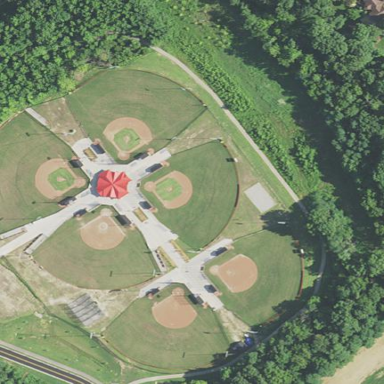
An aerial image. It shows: Baseball pitch for leisure land.